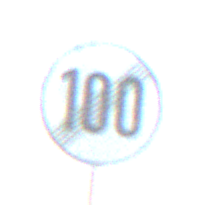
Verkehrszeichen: EndeGeschwindigkeit100
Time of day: SunriseSunset
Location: Outdoor (Nature)
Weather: Clear
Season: NotSpecified
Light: Natural